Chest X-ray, PA view. Patient: 68 years old, sex M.
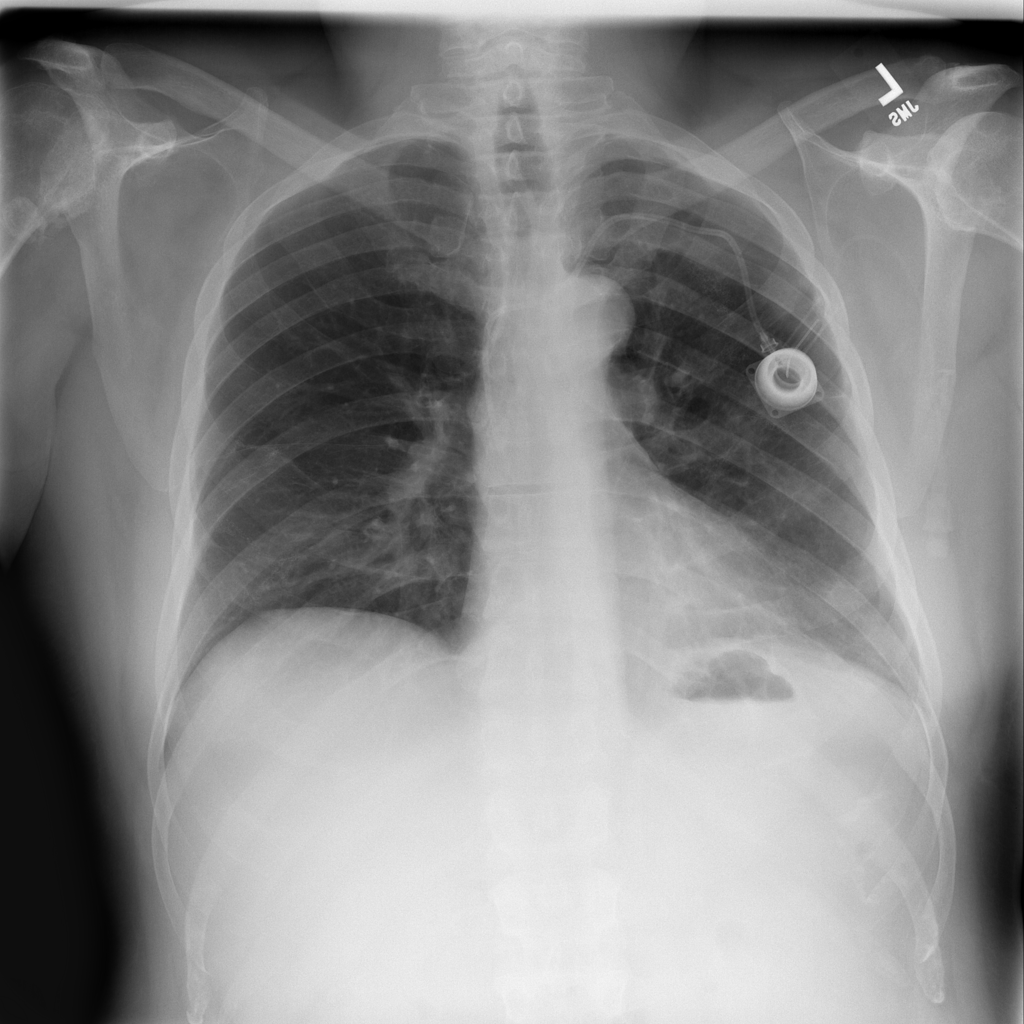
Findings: Fibrosis, Infiltration